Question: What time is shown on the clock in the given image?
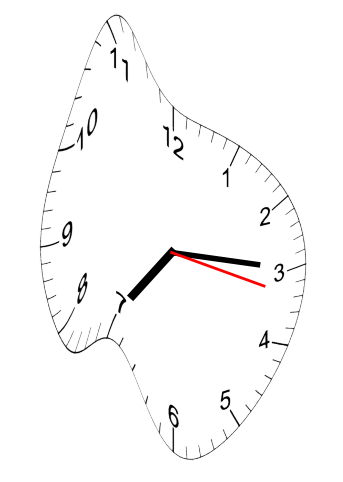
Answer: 07:15:17